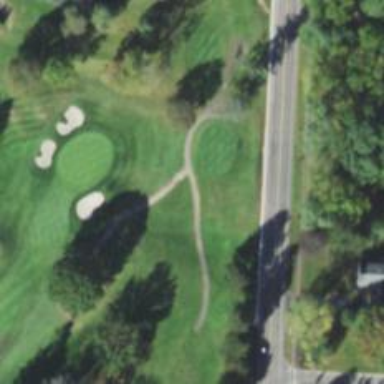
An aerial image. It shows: Path for golf carts.